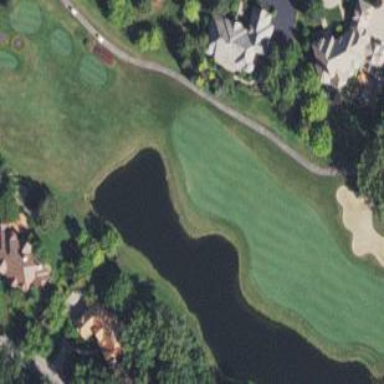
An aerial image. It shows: Water hazard on golf course.